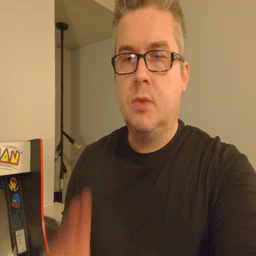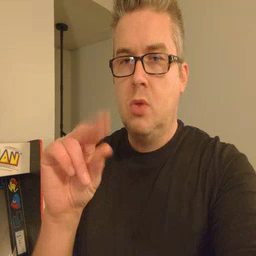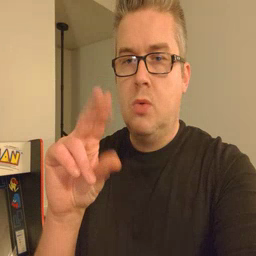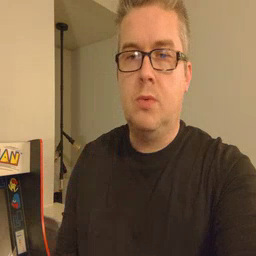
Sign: no